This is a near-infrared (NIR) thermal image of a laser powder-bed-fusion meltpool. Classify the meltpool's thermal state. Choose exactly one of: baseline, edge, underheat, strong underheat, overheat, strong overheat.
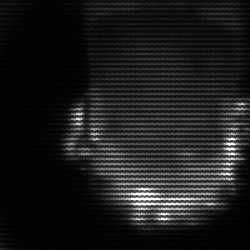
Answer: baseline